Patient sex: M
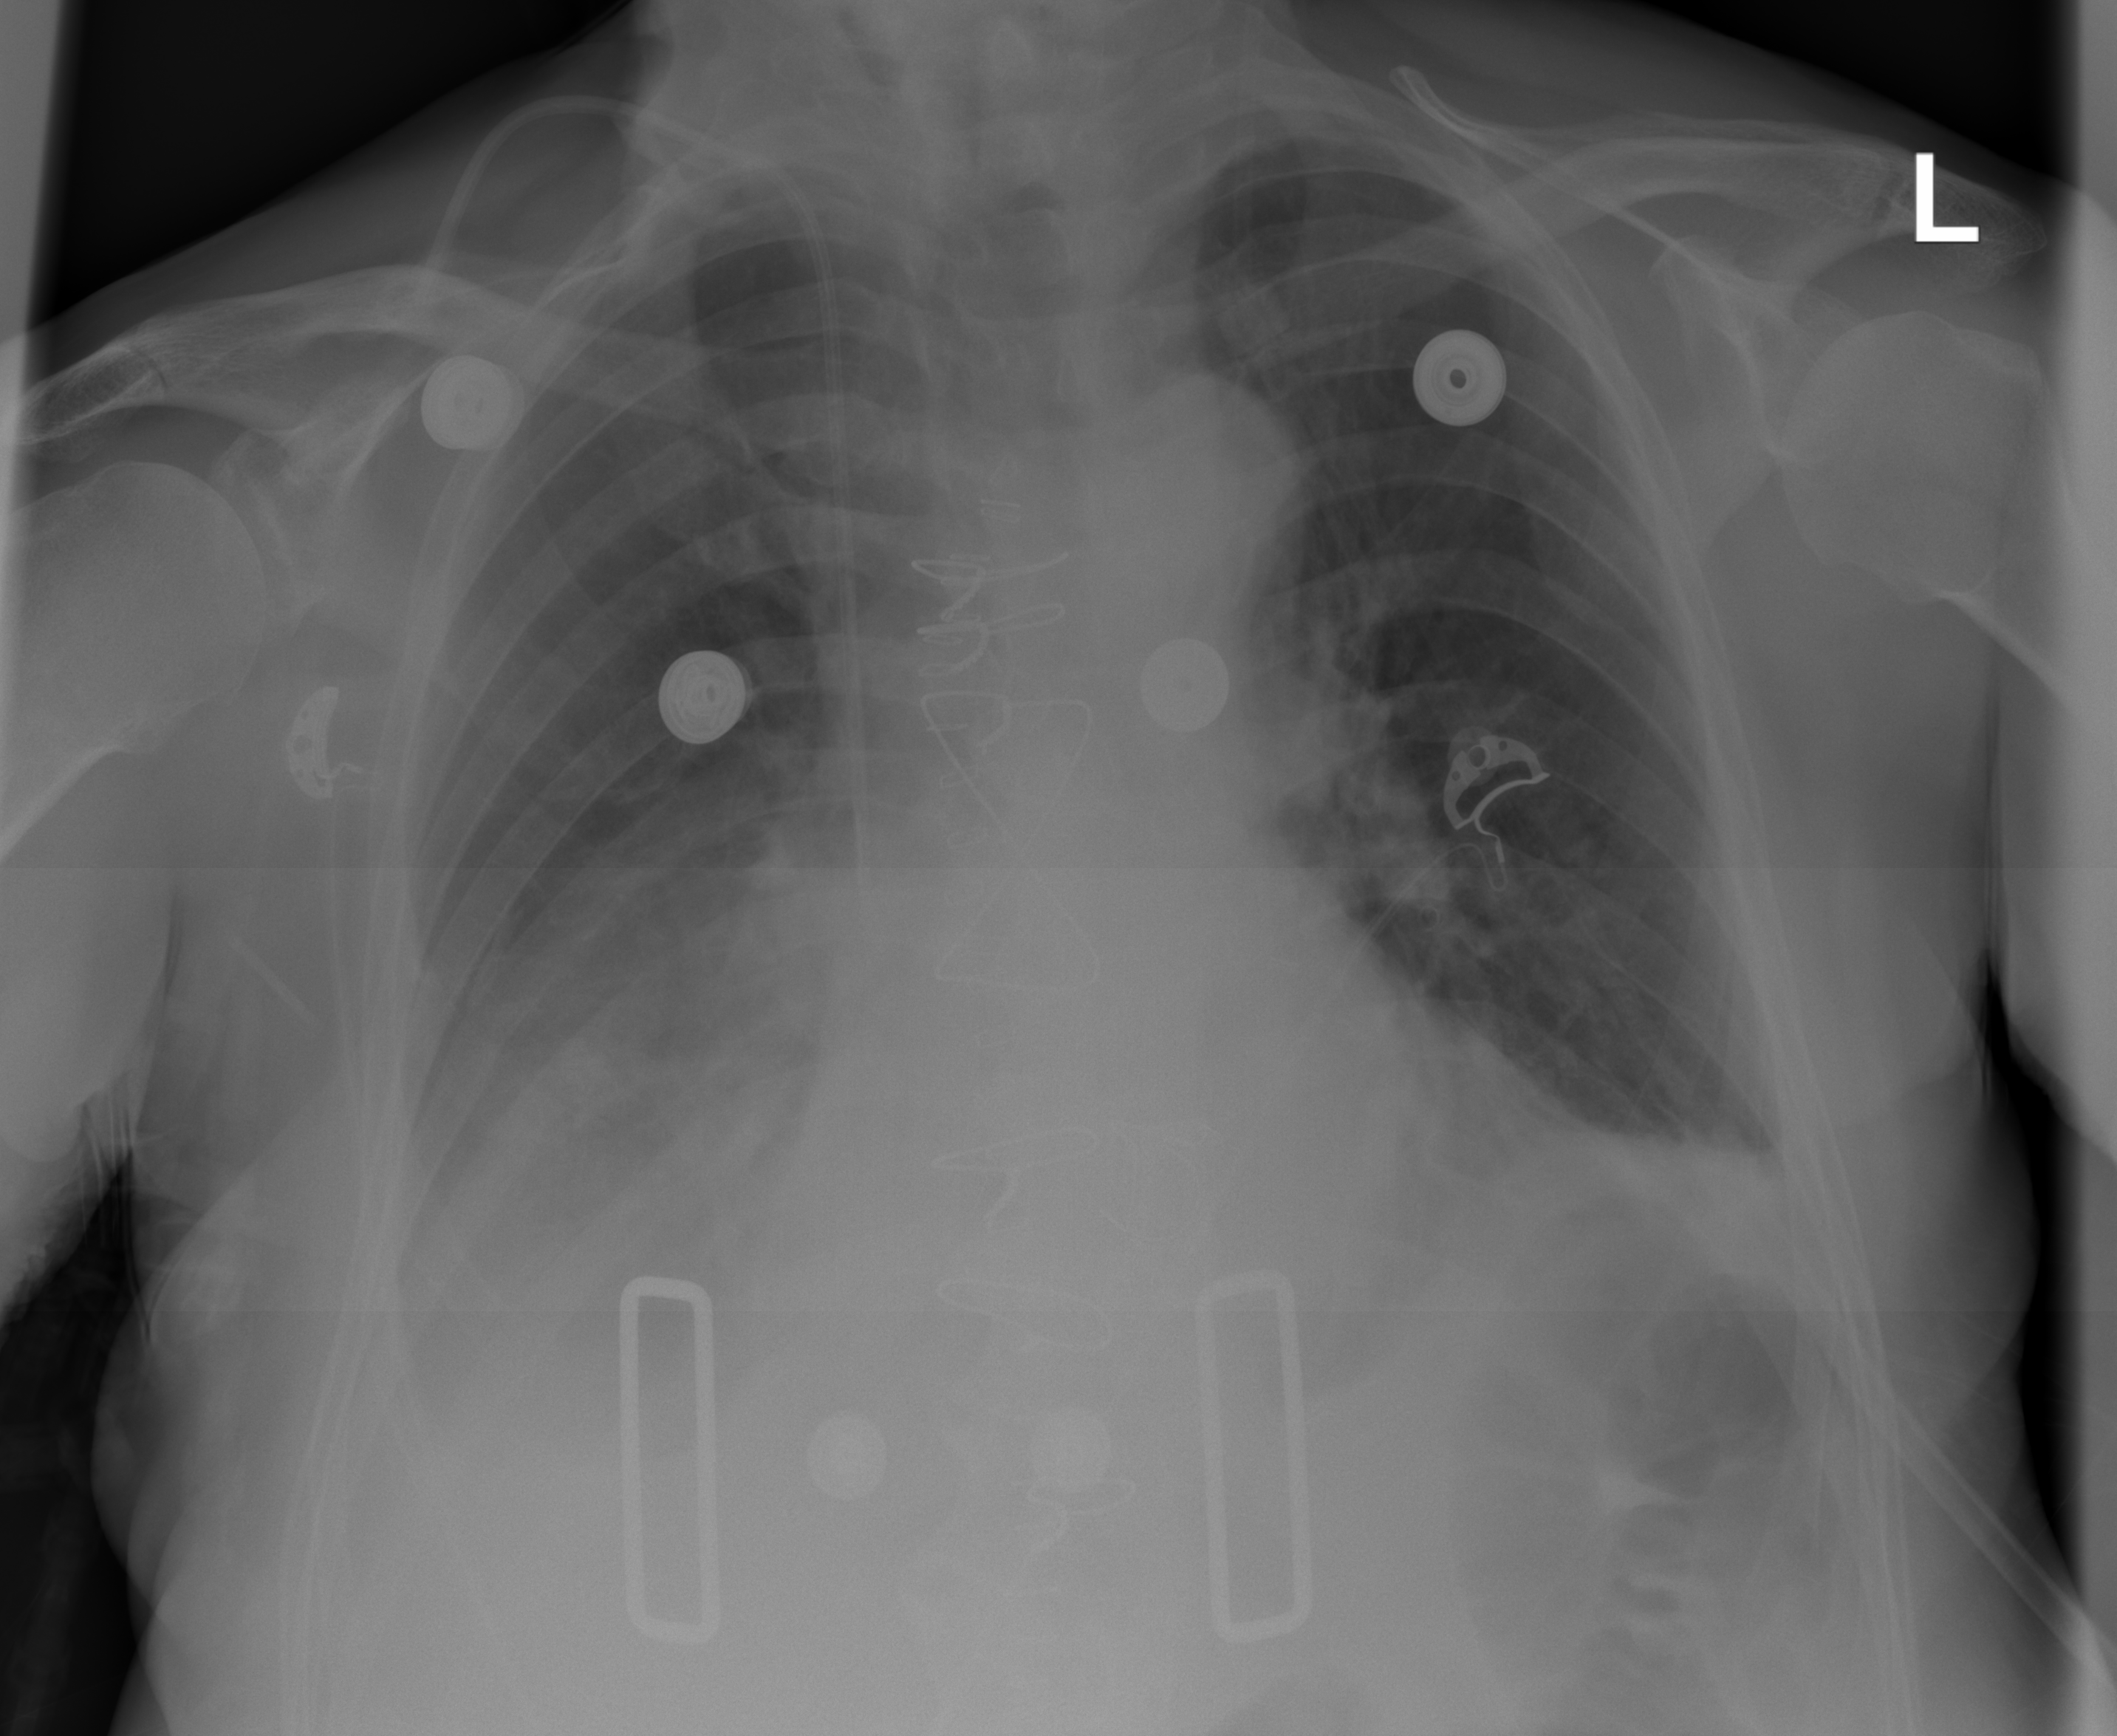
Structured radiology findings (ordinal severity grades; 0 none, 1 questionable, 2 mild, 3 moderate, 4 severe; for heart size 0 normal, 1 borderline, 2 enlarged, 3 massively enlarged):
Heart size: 2
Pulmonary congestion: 2
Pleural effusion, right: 2
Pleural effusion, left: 0
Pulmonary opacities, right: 2
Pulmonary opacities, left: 0
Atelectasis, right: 2
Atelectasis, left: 2